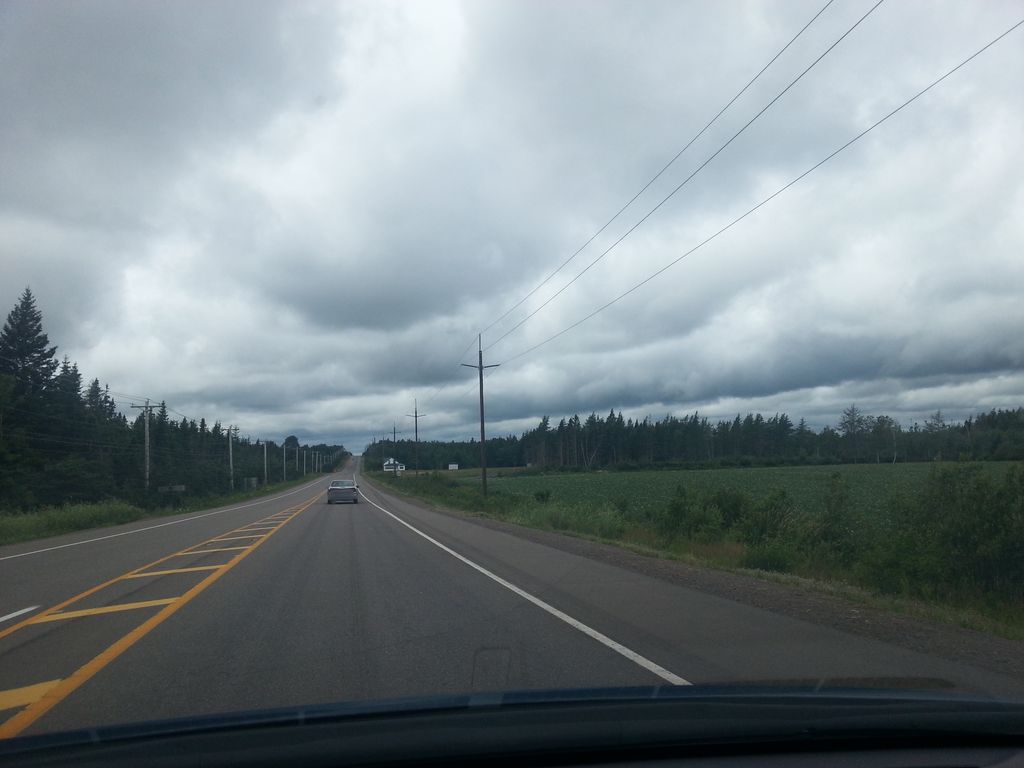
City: charlottetown